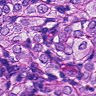
Metastatic tissue present: yes